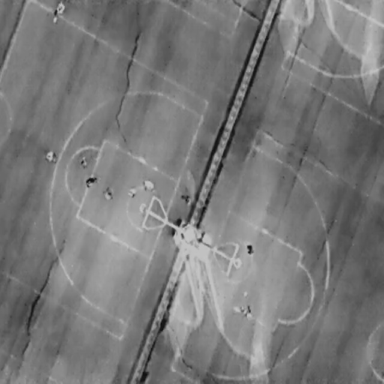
There are ten People in the infrared image.